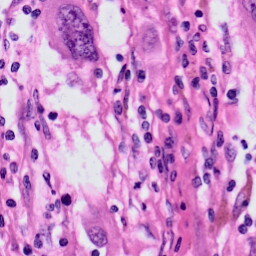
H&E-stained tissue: Skin